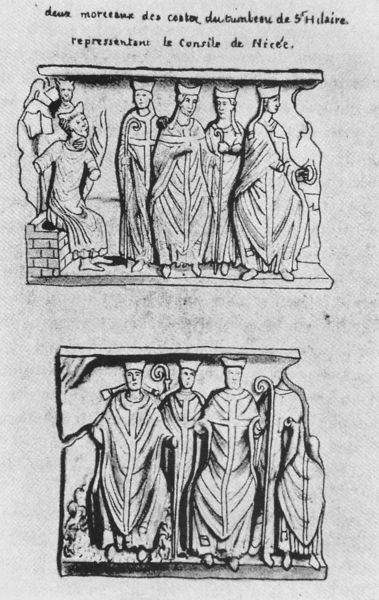
Titel: Poitiers, Schmalseite einer Zeichnung
Künstler: Gaignières
Institution: Oxford, Bodleian Library
Schlagwörter: mittelalter